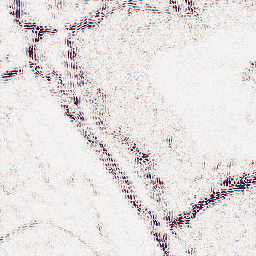
Category: wavelet
Decomposition family: wavelet_dwt
Decomposition parameters: wavelet: db4
level: 2
Upsampling method: sinc_blackman
Upsampling parameters: scale: 4
kernel_size: 16
Upsampling scale: 4